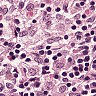
Metastatic tissue present: no